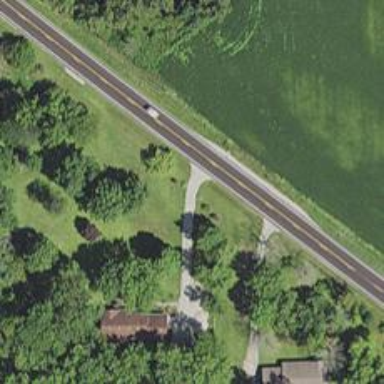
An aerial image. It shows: Driveway.